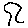
Label: tree